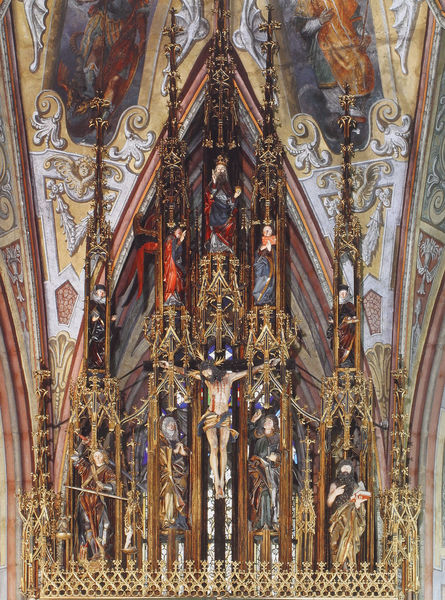
Titel: Hochaltar in der Wallfahrts- und Pfarrkirche St. Wolfgang
Künstler: Michael Pacher
Standort: Sankt Wolfgang am Abersee, Pfarrkirche St. Wolfgang (EU - AUT - Salzkammergut)
Schlagwörter: flügel, gott, nackt, fenster, kirche, gold, spitzen, gotik, engel, könig, spitz, detail, ornamente, blut, kreuz, altar, hochaltar, skulpturen, gotisch, spitzbogen, jesus, kreuzigung, leiden, heilige, fresko, filigran, putten, jesu, prophet, erlöser, fialen, gekreuzigter, kreiz